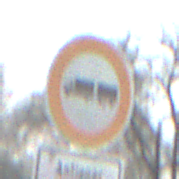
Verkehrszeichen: VerbotLastkraftwagenMitAnhaenger
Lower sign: PersonengruppenFrei2
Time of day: MorningAfternoon
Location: Outdoor (Suburban)
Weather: PartlyCloudy
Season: NotSpecified
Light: Natural